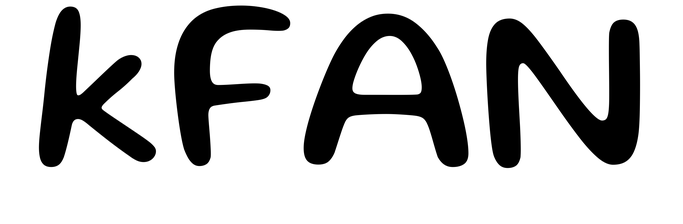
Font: Gluten_Regular